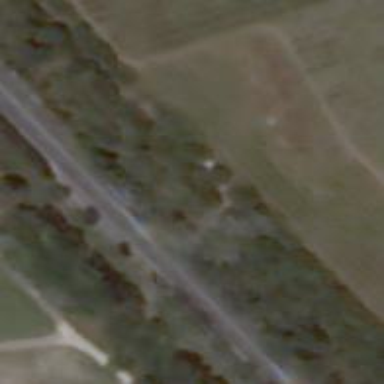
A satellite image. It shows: Rest area along the road.